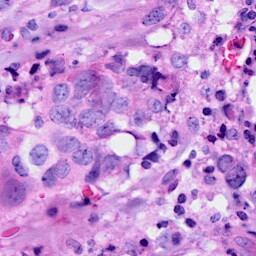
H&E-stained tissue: Breast